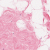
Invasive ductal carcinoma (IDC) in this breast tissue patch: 0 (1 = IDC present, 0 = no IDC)